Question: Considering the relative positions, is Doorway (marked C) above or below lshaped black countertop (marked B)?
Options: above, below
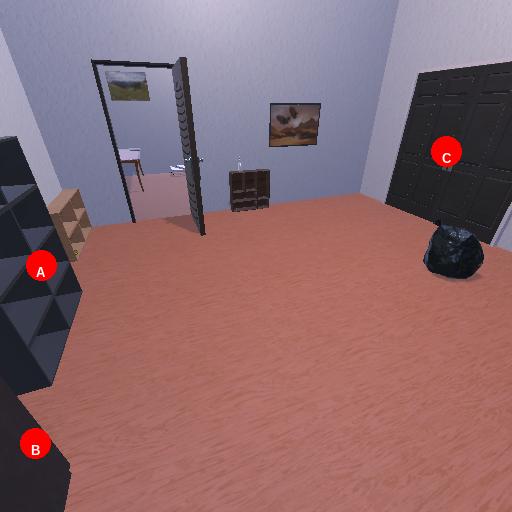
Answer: above